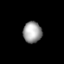
Tissue: lung
Cell type: Epithelial cells
Senescence score: 0.2215
Nuclear area (px): 387
Mean DAPI intensity: 158.607